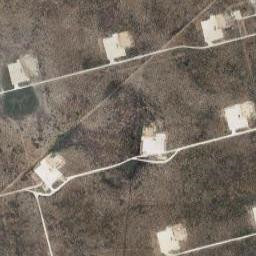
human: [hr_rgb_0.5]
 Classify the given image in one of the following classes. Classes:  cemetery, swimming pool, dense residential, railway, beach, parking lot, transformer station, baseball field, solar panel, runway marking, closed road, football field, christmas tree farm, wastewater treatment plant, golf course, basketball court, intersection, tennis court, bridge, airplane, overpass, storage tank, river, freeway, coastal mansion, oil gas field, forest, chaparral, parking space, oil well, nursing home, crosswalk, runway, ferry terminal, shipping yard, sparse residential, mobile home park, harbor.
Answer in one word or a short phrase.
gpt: oil gas field